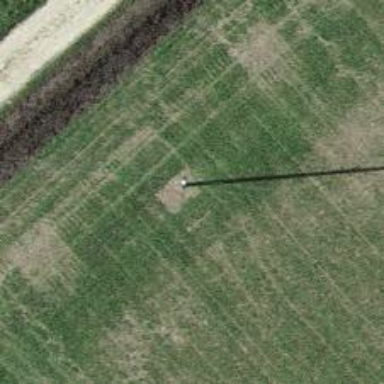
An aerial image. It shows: Power pole.